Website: lowes
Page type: account-selection
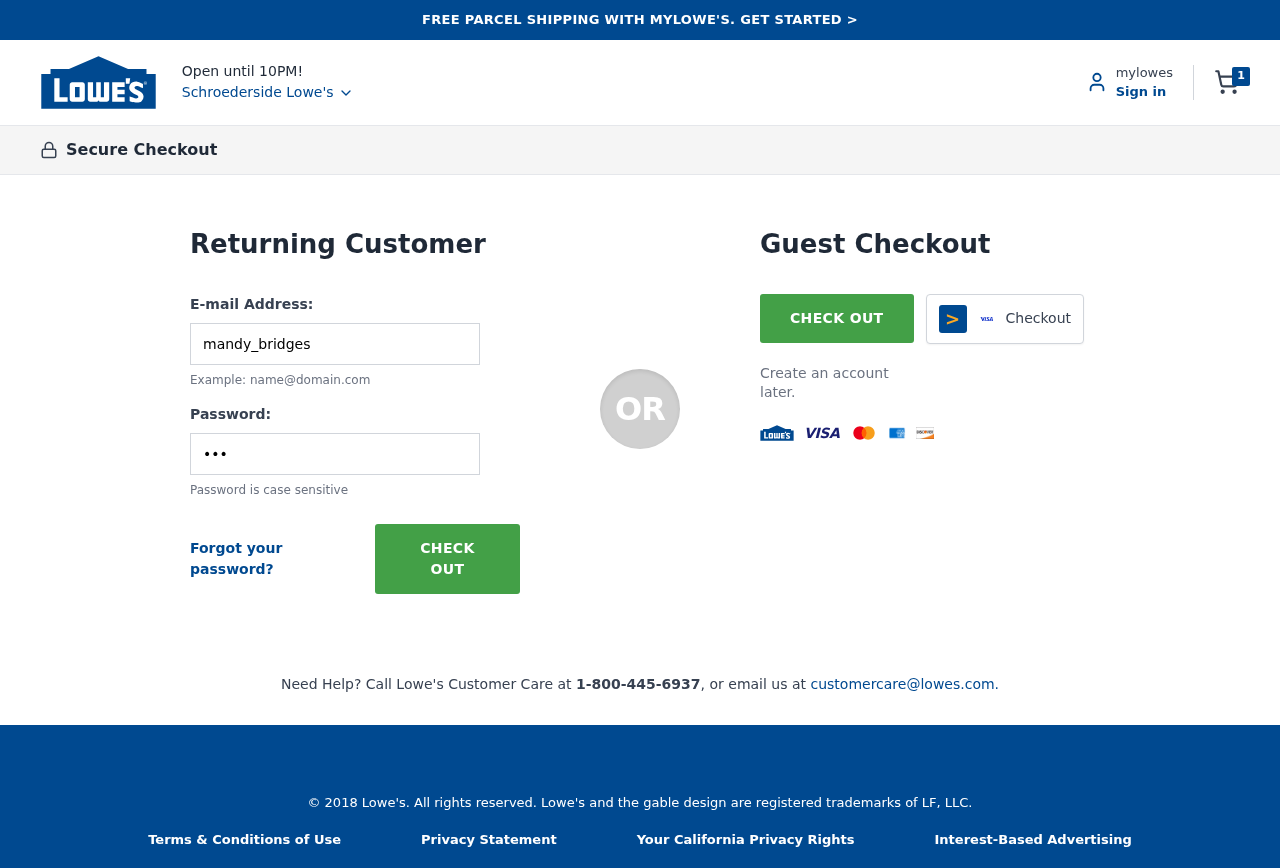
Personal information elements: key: PII_CITY
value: Schroederside Lowe's
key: PII_LOGIN_USERNAME
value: mandy_bridges
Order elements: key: ORDER_NUM_ITEMS
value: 1